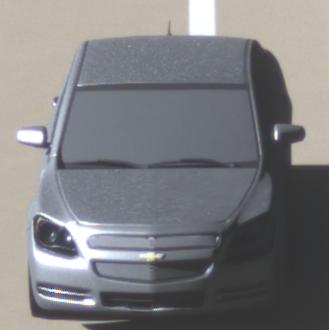
Make: Chevrolet
Model: Malibu 2.4
Detailed model: Malibu
Model produced from: 2012/07
Model produced until: 2014/08
Doors: 4
Color: white
Road condition: dry road
Daytime: midday
Contrast: high contrast